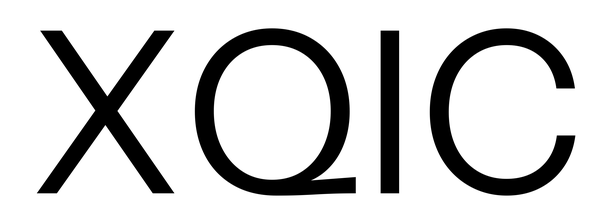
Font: InstrumentSans_Regular